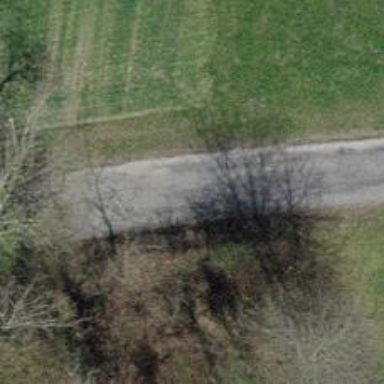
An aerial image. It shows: Unclassified paved road.